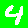
Digit: 4